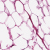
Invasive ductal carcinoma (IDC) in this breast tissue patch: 0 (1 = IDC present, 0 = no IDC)